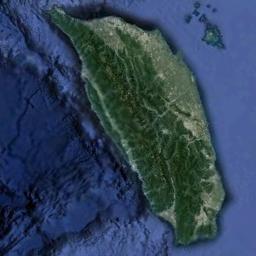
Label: island